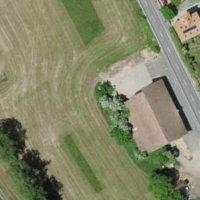
EUNIS habitat code: 25
Species observed at this site:
Numenius arquata
Falco tinnunculus